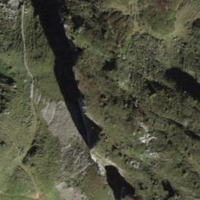
EUNIS habitat code: 26
Species observed at this site:
Linaria cannabina
Troglodytes troglodytes
Anthus spinoletta
Milvus migrans
Silene acaulis
Pyrrhocorax graculus
Corvus corax
Motacilla alba
Spinus spinus